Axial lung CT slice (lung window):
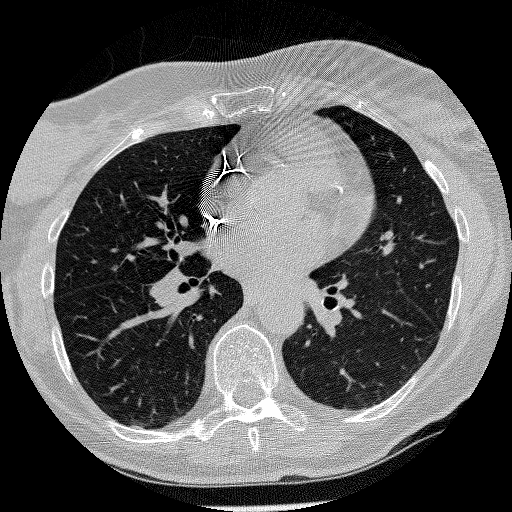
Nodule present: no